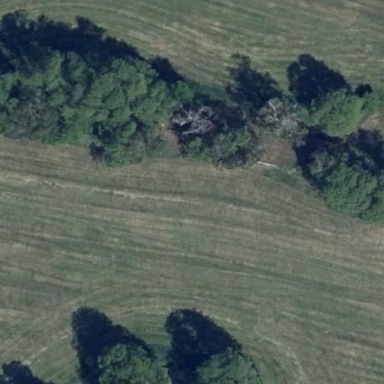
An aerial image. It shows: Deciduous broadleaved woodland.